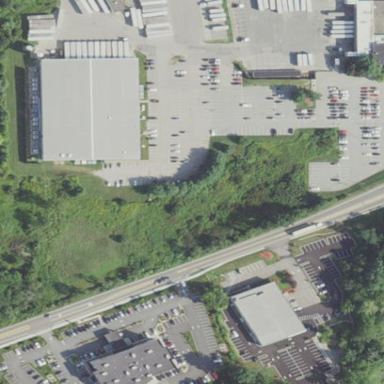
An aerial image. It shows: Parking area with surface.